Field crop: tomato
Growth stage: 1
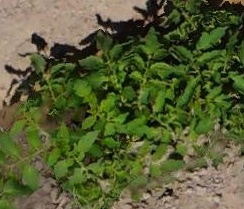
Species: tomato